Lunar surface albedo tile
Center latitude: -14.438
Center longitude: 34.506
Resolution (meters per pixel, mean): 152.64
Tile area (km^2): 23962.36
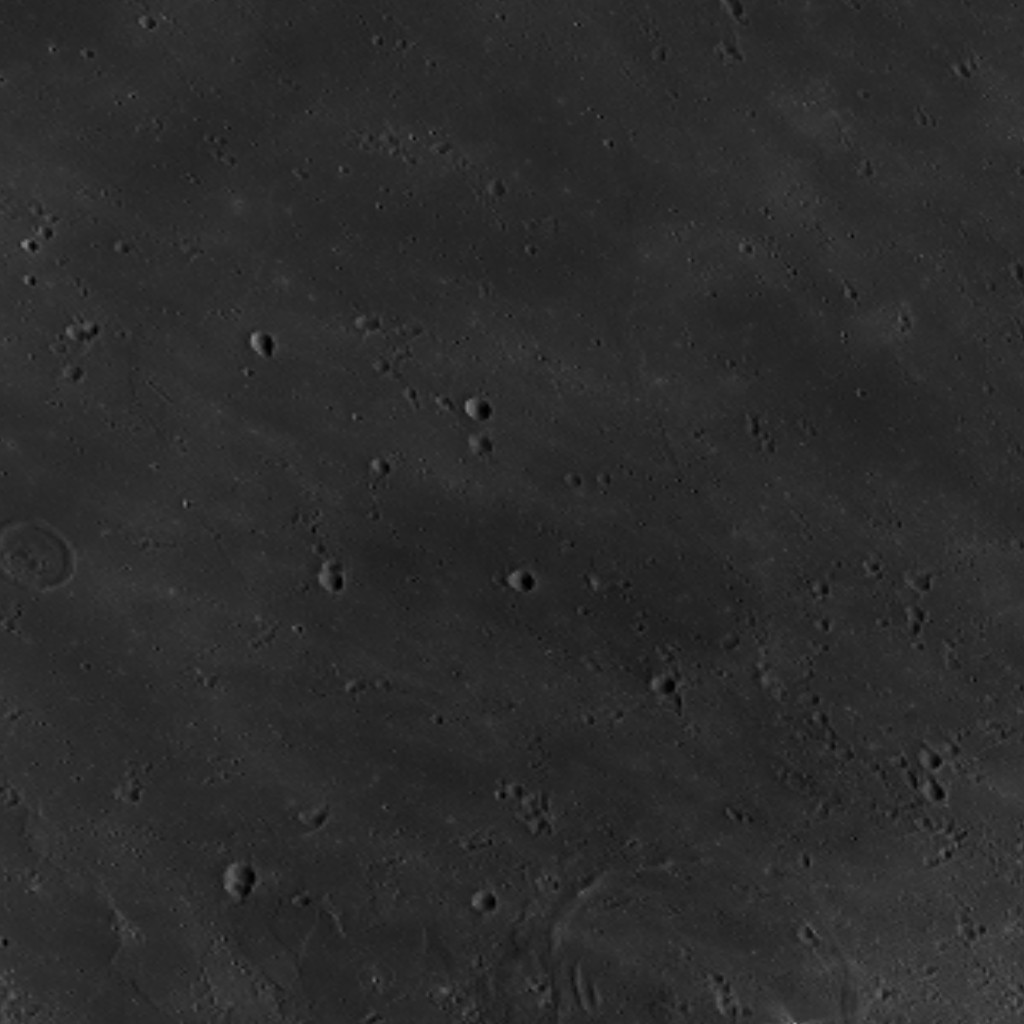